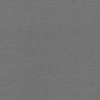
Label: dusty